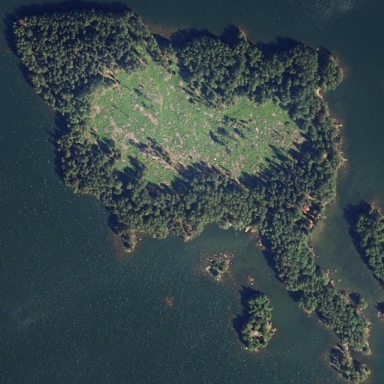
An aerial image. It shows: Image showing island.